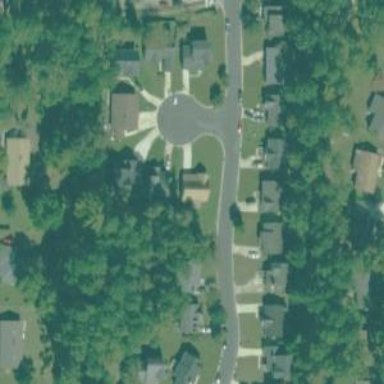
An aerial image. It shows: Asphalt road in residential area.